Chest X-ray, PA view. Patient: 21 years old, sex M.
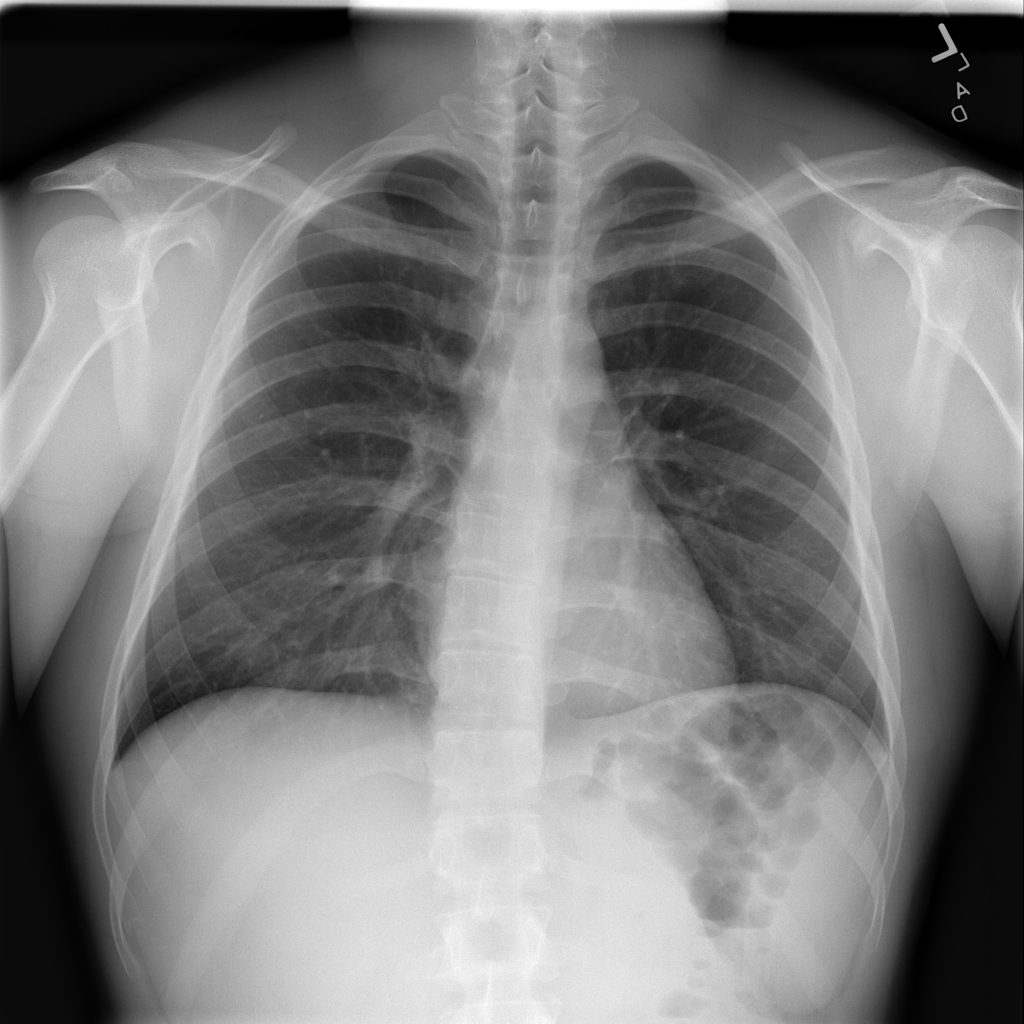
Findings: No Finding